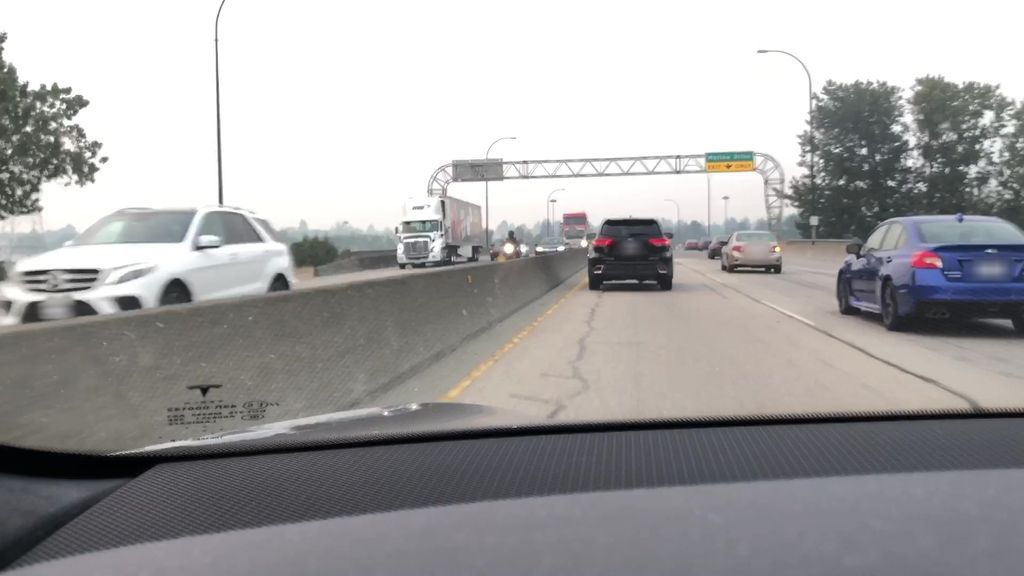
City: vancouver